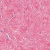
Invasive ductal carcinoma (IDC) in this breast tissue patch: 0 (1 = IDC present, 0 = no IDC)